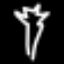
Label: palm tree